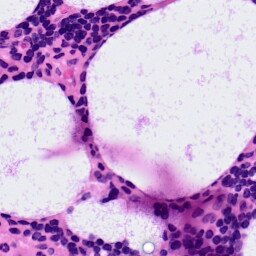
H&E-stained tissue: LymphNode